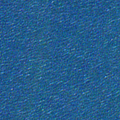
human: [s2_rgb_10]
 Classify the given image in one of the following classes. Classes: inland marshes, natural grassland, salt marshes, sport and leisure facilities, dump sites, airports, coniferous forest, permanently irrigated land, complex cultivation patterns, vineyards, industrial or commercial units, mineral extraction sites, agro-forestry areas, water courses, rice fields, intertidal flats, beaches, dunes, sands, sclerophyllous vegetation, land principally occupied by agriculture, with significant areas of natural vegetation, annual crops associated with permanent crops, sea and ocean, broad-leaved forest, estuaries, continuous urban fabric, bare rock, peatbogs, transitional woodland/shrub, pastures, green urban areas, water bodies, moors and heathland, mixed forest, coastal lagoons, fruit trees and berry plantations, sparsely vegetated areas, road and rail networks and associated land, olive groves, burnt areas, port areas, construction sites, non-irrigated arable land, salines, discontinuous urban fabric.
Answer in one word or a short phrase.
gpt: sea and ocean